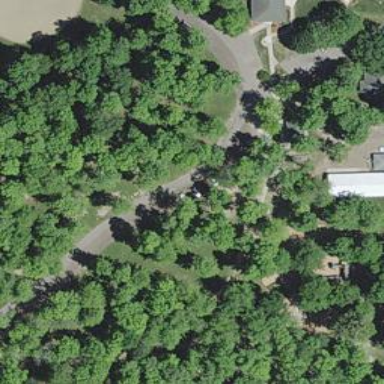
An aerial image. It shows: Disc golf hole.